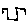
Label: square